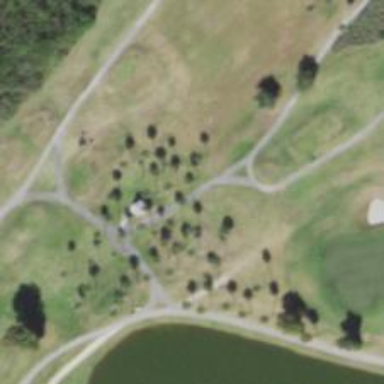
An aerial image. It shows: Pathway for golfing.